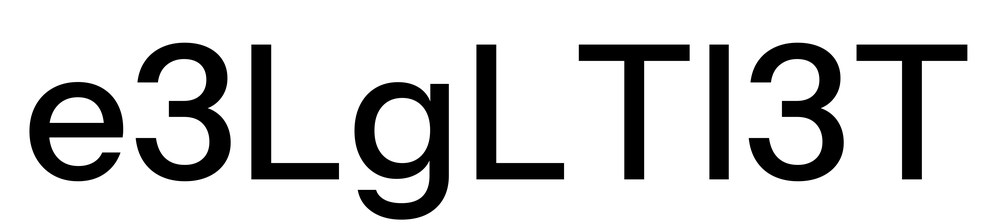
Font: InstrumentSans_Medium